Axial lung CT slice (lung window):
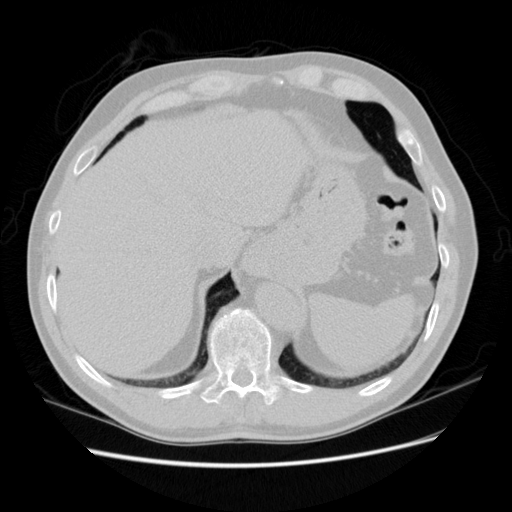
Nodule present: no